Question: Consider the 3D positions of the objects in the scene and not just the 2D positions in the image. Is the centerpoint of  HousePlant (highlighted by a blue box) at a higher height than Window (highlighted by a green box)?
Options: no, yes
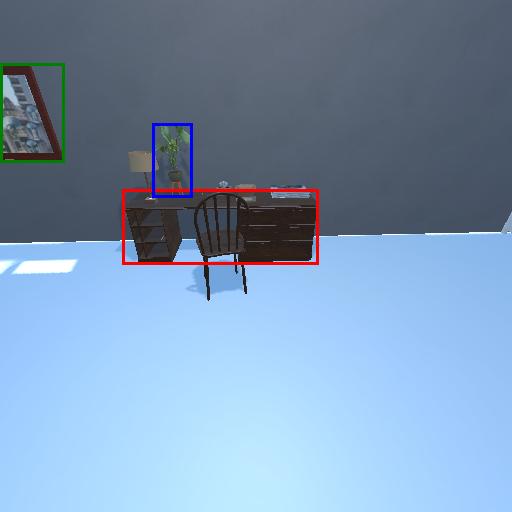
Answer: no